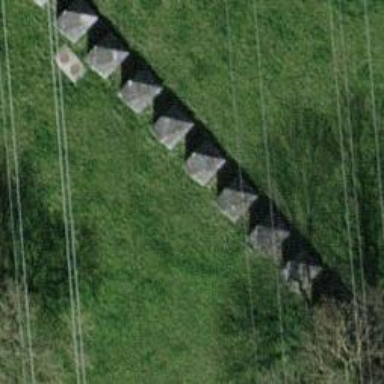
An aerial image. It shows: Tank trap barrier.